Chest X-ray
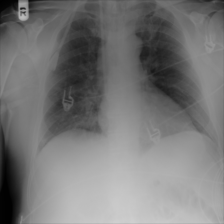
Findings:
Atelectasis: negative
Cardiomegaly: negative
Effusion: negative
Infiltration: positive
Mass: negative
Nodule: negative
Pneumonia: negative
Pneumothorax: negative
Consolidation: negative
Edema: negative
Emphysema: negative
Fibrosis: negative
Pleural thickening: negative
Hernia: negative